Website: walmart
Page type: delivery-shipping
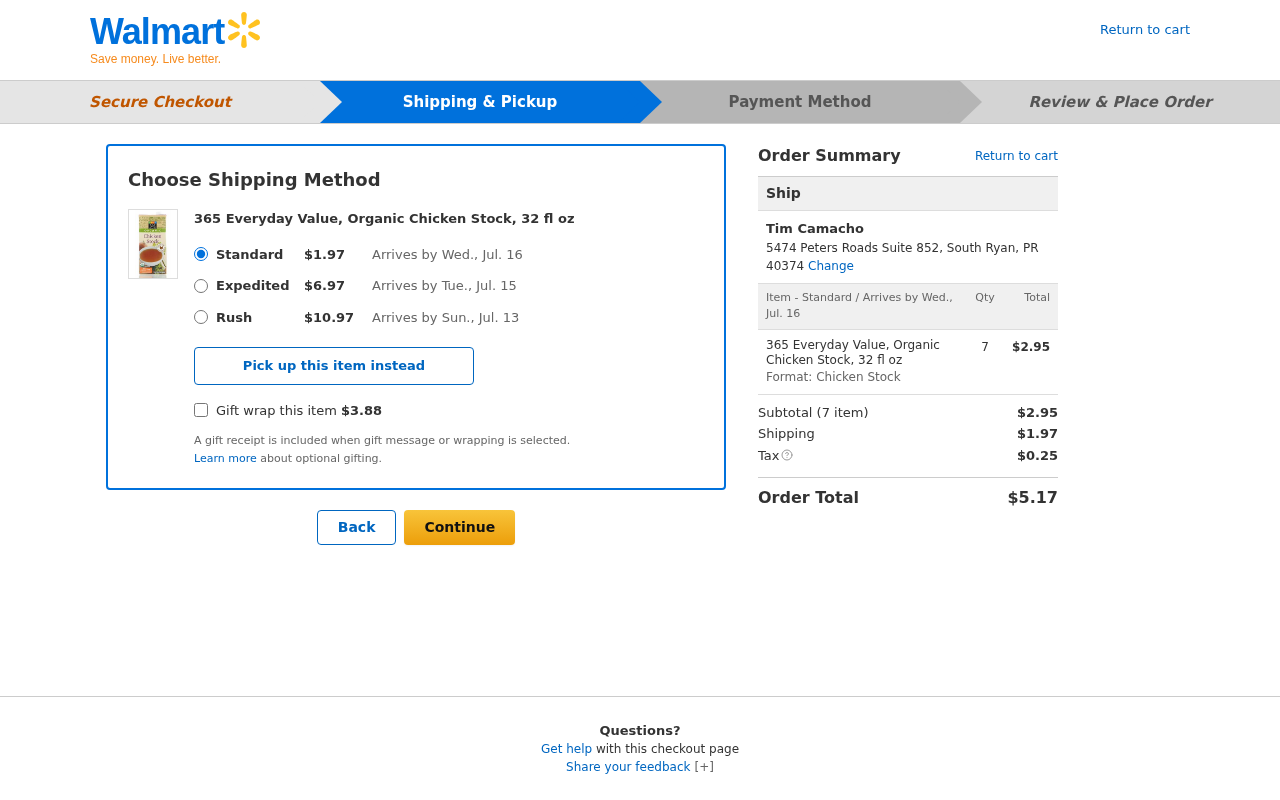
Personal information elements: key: PII_CITY_STATE_ZIP
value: South Ryan, PR 40374
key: PII_FULLNAME
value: Tim Camacho
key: PII_STREET
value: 5474 Peters Roads Suite 852
Product elements: key: PRODUCT1_ITEM_CATEGORY
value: Chicken Stock
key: PRODUCT1_NAME
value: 365 Everyday Value, Organic Chicken Stock, 32 fl oz
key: PRODUCT1_PRICE
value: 2.95
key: PRODUCT1_QUANTITY
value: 7
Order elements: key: ORDER_SHIPPING_STANDARD
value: $1.97
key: ORDER_DELIVERY_DATE
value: Wed., Jul. 16
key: ORDER_SHIPPING_EXPEDITED
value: $6.97
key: ORDER_DELIVERY_EXPEDITED
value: Tue., Jul. 15
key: ORDER_SHIPPING_RUSH
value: $10.97
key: ORDER_DELIVERY_RUSH
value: Sun., Jul. 13
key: ORDER_GIFT_WRAP
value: $3.88
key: ORDER_DELIVERY_DATE2
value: Wed., Jul. 16
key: ORDER_NUM_ITEMS
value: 7
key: ORDER_SUBTOTAL
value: $2.95
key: ORDER_SHIPPING_COST
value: $1.97
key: ORDER_TAX
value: $0.25
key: ORDER_TOTAL
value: $5.17